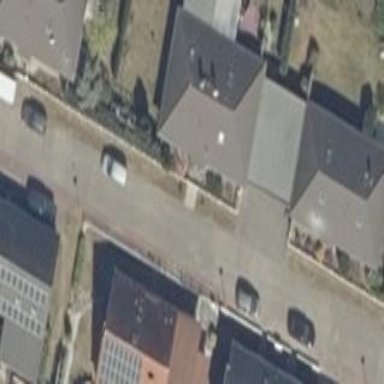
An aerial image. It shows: Hipped roof house.